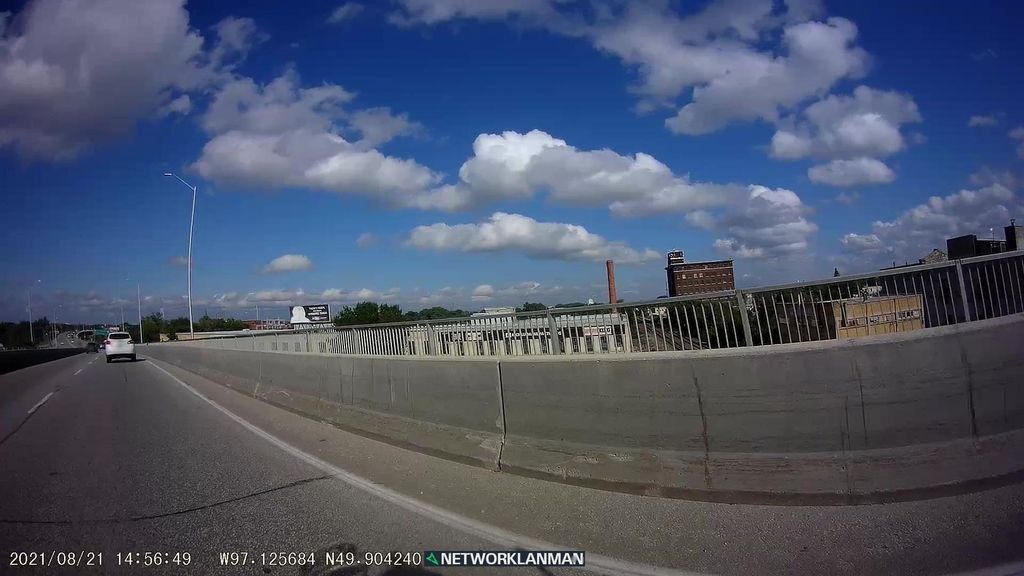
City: winnipeg